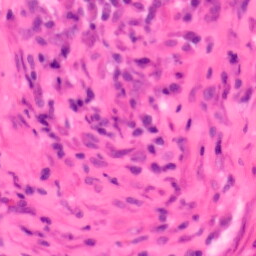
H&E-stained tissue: Colon